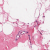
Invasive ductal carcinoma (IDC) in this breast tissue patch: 0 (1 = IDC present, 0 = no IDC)